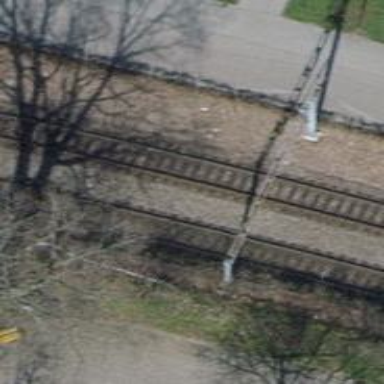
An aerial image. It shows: Railway milestone.